Question: A XAML 'StackPanel' aligns controls side-by-side in a single direction. A 'WrapPanel' is similar but like 'TextWrapping="Wrap"' in a XAML 'TextBox' the controls "wrap" to the next column or row when the respective height or width is reached.

Similar, but not the same, 'WrapGrid' wraps content, but in a uniform grid. Though the 'VariableSizedWrapGrid' allows for dissimilar items in the container. Neither of the 'WrapGrids' can be used outside of an 'ItemsControl'. So, they are disqualified.
When developers look in their native XAML Toolbox in Visual Studio there is no 'WrapPanel'. <URL> so they might be looking for this common tool to solve their scenario. So, I have to ask:
Does anyone know of a WrapPanel in XAML-WinRT? (what about one that is virtualized?)
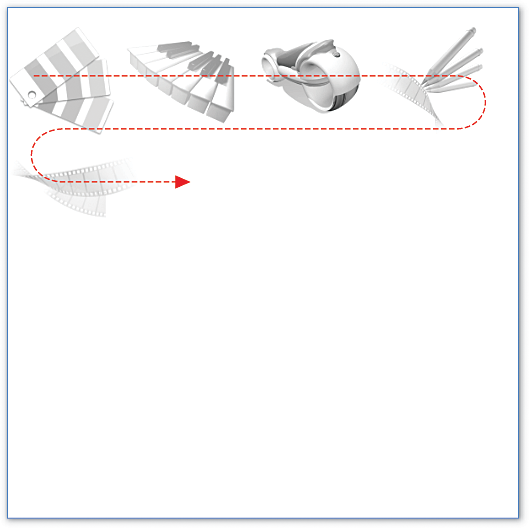
Answer: There is one in WinRT XAML Toolkit <URL>. It was ported from Silverlight Toolkit.